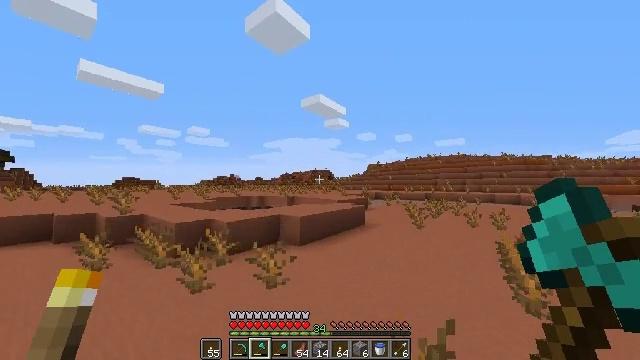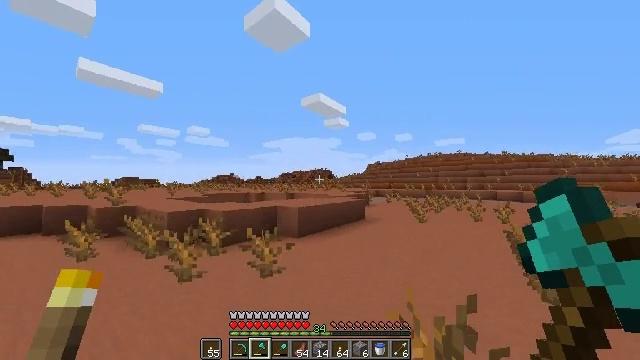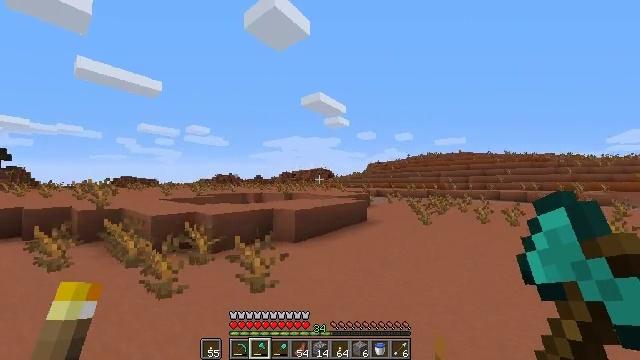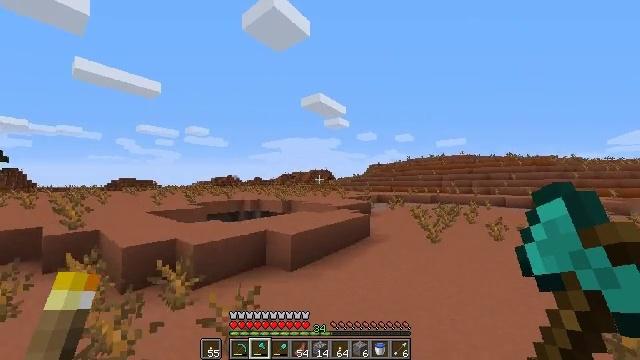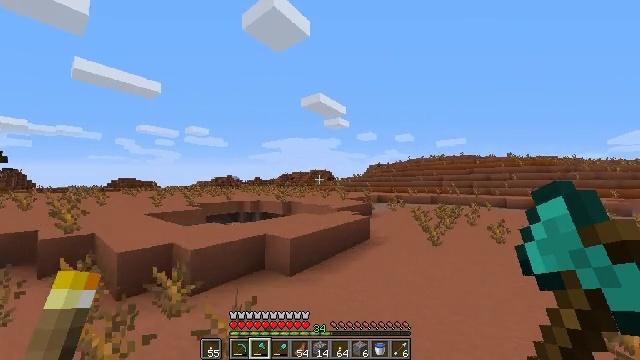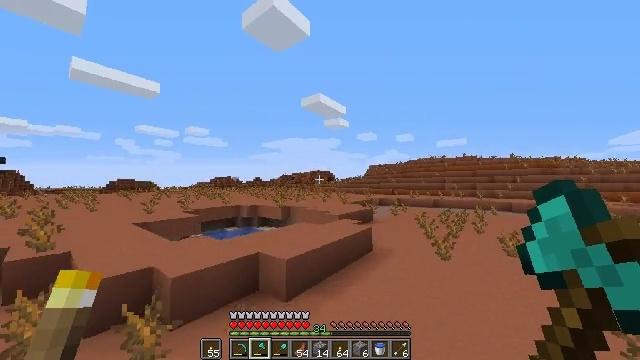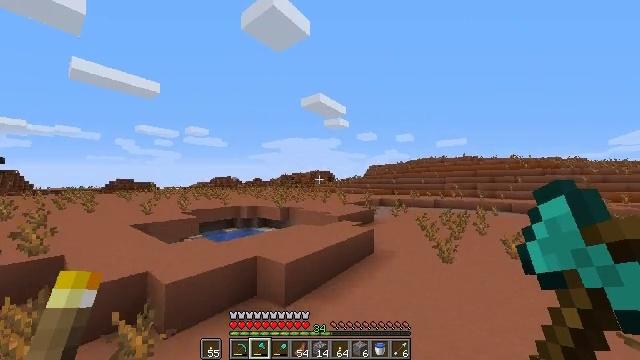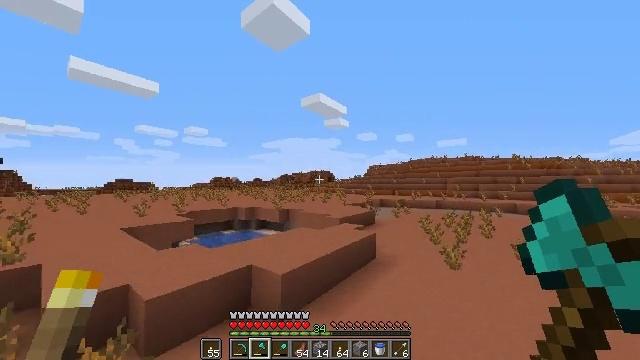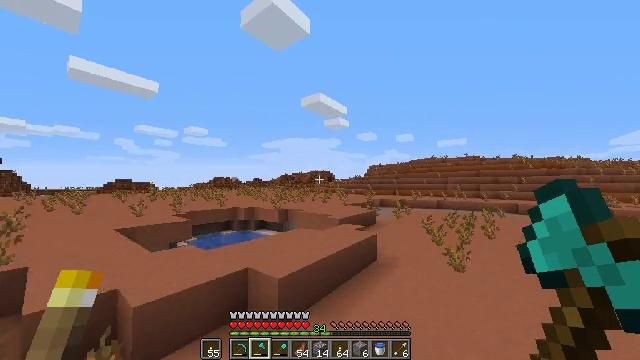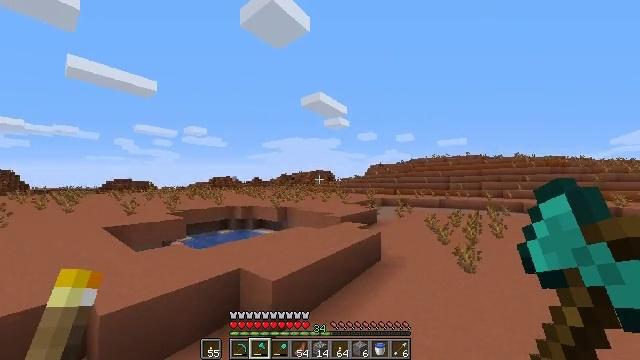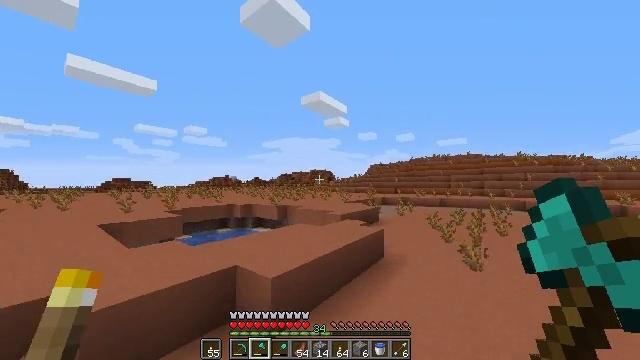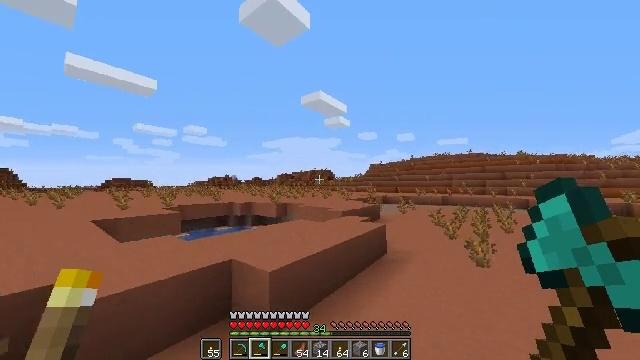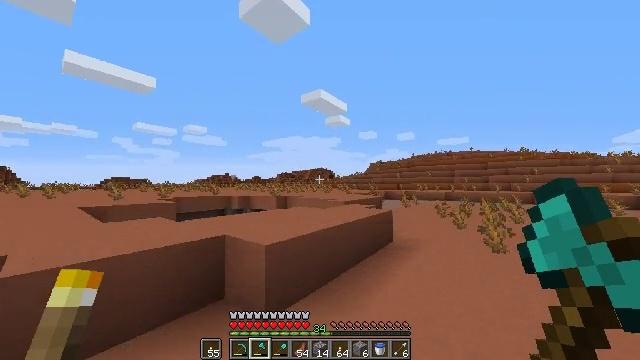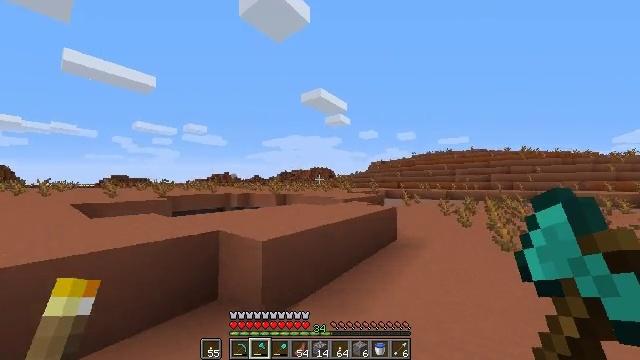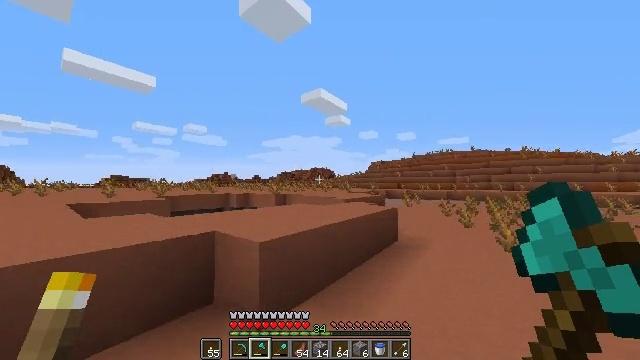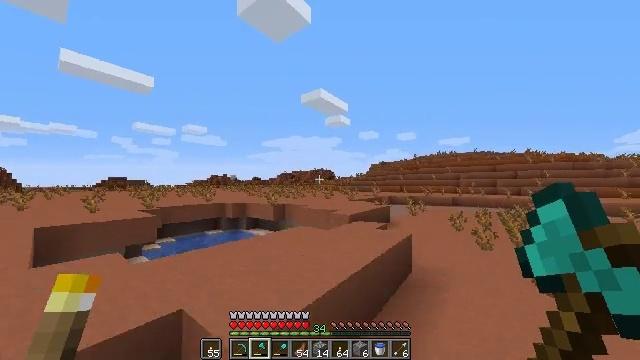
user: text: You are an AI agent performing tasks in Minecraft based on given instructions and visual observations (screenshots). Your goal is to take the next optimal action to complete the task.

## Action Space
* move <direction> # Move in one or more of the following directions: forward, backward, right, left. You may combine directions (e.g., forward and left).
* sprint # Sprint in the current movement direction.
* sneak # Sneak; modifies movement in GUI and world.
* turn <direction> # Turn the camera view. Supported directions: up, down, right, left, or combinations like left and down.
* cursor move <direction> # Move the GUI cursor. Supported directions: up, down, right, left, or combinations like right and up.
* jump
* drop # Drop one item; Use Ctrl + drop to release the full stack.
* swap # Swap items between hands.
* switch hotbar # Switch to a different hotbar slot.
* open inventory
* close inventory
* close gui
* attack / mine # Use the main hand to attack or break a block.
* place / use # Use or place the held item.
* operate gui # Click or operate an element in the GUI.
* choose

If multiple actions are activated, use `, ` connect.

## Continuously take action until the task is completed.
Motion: motion action
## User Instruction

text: Collect the cactus block.
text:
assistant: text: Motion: move forward, sprint, jump
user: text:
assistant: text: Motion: move forward, sprint, jump
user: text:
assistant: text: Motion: move forward, sprint, jump
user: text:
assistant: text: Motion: move forward, sprint, jump
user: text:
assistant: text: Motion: move forward, sprint, jump
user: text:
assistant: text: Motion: move forward, sprint, jump
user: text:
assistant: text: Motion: move forward, sprint, jump
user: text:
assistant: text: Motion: move forward, sprint, jump
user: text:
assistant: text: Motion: move forward and move left, sprint, jump
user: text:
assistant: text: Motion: move forward and move left, sprint, jump
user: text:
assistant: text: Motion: move forward and move left, sprint, jump
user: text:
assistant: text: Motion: move forward, sprint, jump
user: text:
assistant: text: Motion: move forward, sprint, jump
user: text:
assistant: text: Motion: move forward, sprint, jump
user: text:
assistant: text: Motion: move forward, sprint, jump
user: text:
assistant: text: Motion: move forward, sprint, jump
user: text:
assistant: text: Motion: move forward and move right, sprint, jump
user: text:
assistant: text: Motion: move forward and move right, sprint, jump
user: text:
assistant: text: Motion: move forward and move right, sprint, turn right, jump
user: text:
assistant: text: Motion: move forward and move right, sprint, turn right and down, jump
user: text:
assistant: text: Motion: move forward and move right, sprint, turn left and down, jump
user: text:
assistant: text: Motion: move forward and move right, sprint, turn left and down, jump
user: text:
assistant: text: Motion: move forward and move right, sprint, turn down, jump
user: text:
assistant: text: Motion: move forward, sprint, turn right and down, jump
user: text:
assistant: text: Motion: move forward, sprint, turn right, jump
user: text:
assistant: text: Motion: move forward, sprint, jump
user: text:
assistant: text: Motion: move forward, sprint, jump
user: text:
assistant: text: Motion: move forward, sprint, turn right and up, jump
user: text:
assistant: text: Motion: move forward, sprint, turn right and up, jump
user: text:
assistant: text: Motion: move forward, sprint, turn right and up, jump